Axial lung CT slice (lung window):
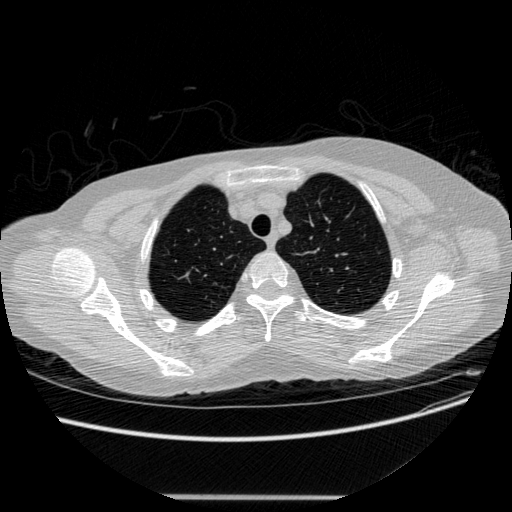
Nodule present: no